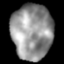
Tissue: lung
Cell type: Epithelial cells
Senescence score: 0.1838
Nuclear area (px): 2217
Mean DAPI intensity: 148.074